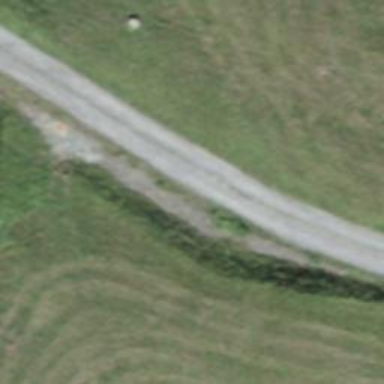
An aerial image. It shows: Gravel track with grade 2 quality.